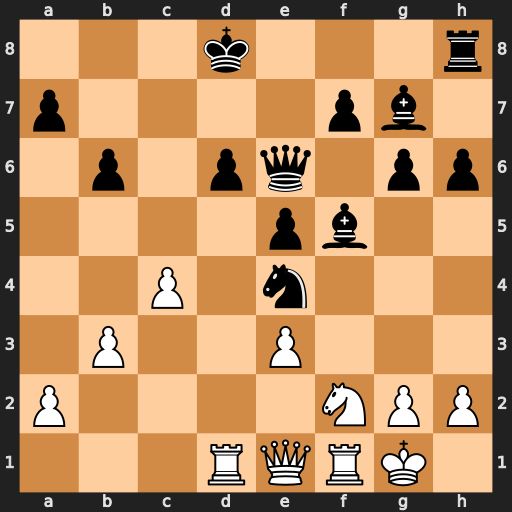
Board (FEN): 3k3r/p4pb1/1p1pq1pp/4pb2/2P1n3/1P2P3/P4NPP/3RQRK1
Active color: w
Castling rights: -
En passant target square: -
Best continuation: Nxe4 Bxe4 Qh4+ Kc7 Qxe4